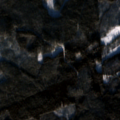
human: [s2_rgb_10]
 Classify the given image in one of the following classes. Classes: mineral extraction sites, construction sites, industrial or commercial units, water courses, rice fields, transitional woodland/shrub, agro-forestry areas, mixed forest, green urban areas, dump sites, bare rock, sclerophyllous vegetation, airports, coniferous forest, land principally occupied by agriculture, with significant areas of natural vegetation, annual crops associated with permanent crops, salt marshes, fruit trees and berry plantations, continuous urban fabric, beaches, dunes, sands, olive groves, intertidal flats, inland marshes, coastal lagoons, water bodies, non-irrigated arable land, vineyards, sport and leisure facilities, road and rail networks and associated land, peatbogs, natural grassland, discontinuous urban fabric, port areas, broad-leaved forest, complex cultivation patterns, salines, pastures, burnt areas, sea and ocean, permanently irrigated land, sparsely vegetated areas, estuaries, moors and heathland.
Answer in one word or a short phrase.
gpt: coniferous forest, mixed forest, transitional woodland/shrub